Interaction volume radius: 10 \u00c5
Interaction volume height: 40 \u00c5
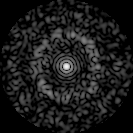
Disorder parameter: 0.8235